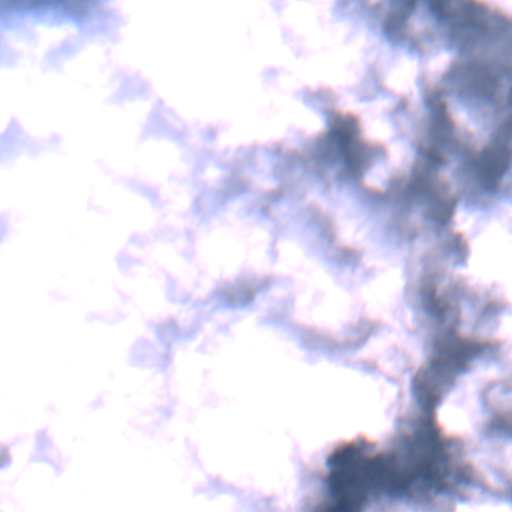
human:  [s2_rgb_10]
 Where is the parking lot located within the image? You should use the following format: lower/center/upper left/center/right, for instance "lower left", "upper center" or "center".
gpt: The parking lot is located in the lower right of the image.
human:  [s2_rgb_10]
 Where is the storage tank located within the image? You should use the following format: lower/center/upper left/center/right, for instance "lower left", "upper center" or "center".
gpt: The storage tank is located in the upper right of the image.
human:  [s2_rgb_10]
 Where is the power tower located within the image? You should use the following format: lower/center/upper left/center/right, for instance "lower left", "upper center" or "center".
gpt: There is no power tower in the image.